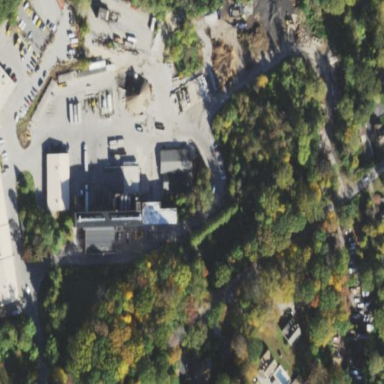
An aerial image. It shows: Waste transfer station.